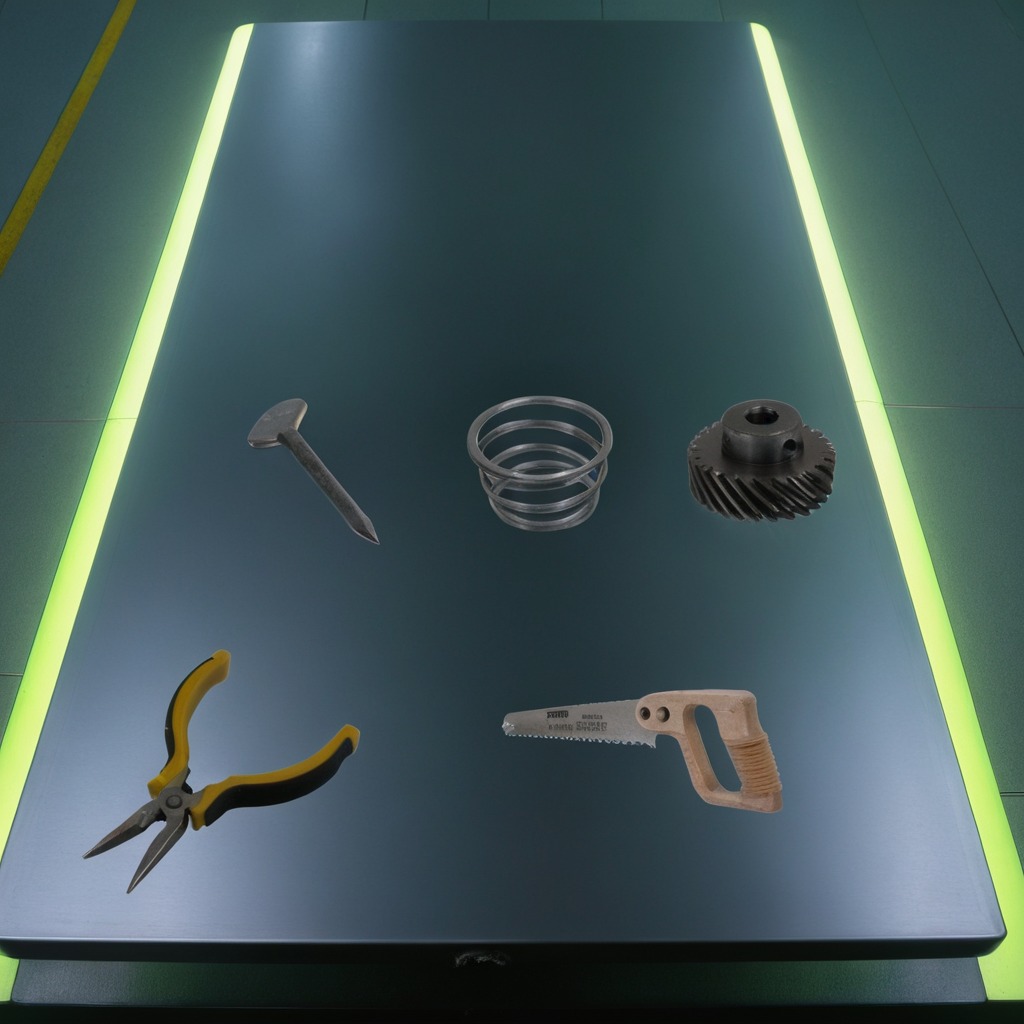
A steel gear with teeth, an iron nail, pliers, a coiled metal spring, and a handheld metal saw are lying on the table in a railway signal maintenance room.